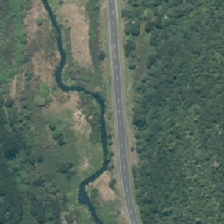
Land cover: herbaceous_freshwater_vege